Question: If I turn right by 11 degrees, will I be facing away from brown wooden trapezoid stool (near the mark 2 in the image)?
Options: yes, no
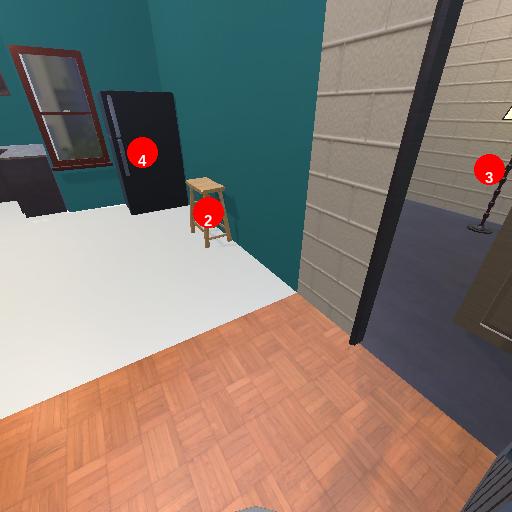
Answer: yes